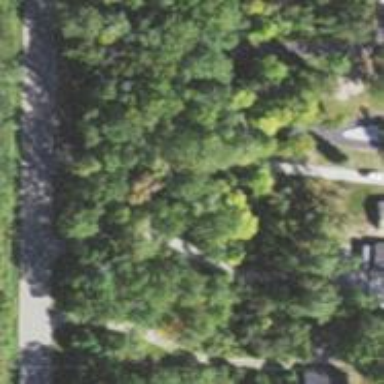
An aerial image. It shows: Driveway.